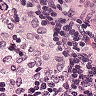
Metastatic tissue present: no